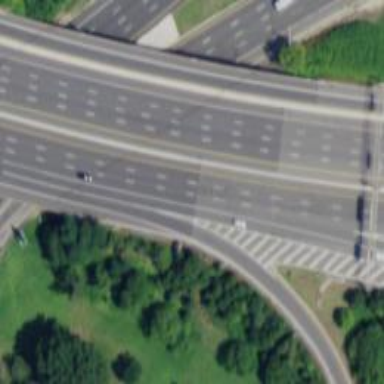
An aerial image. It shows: Motorway junction.